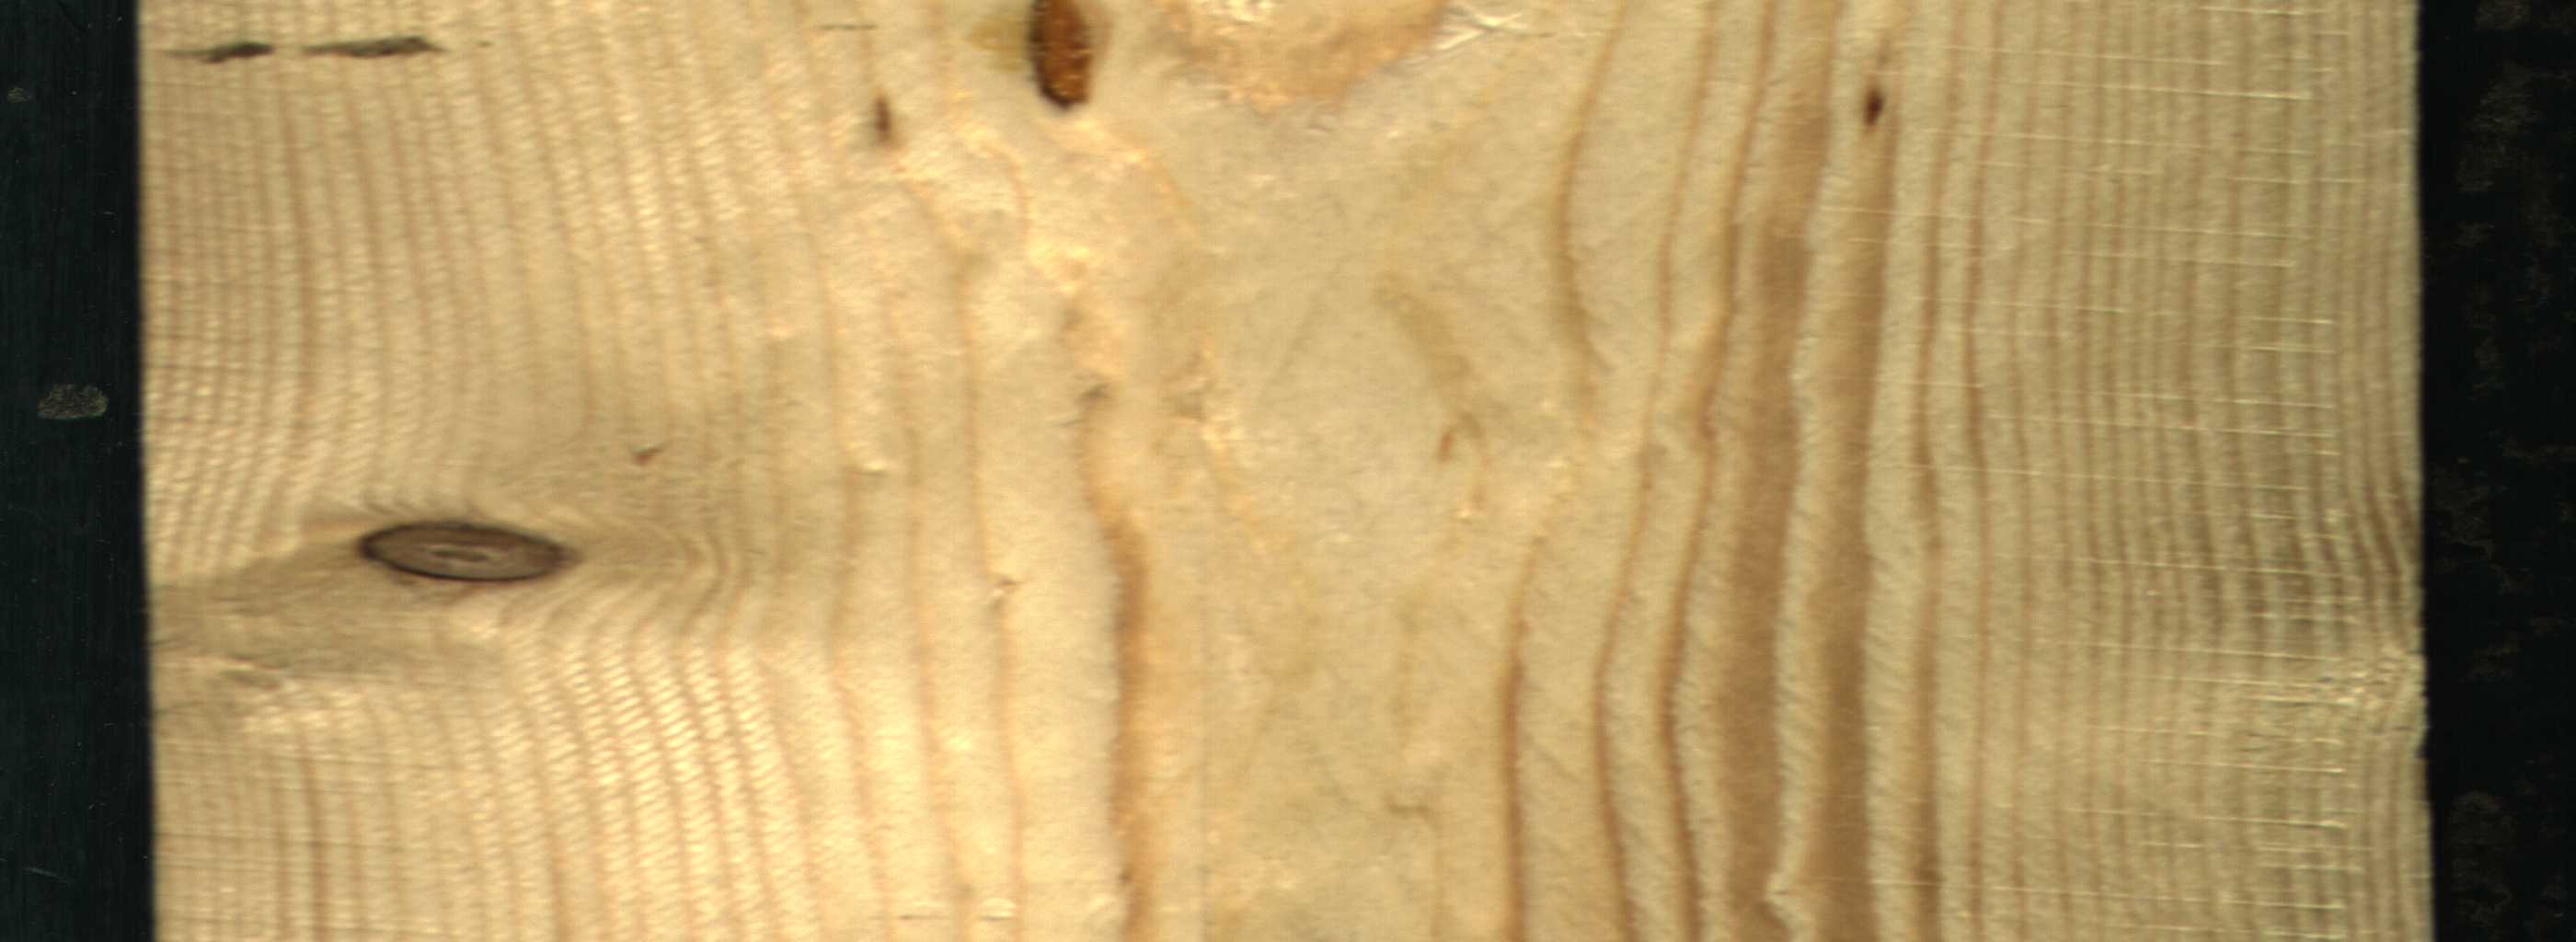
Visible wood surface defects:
resin
Dead_Knot